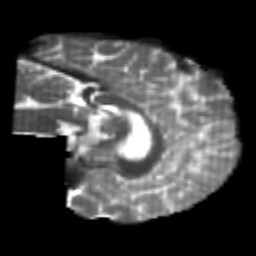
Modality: T2w
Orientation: sagittal
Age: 26
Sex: male
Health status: healthy
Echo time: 0.074 s